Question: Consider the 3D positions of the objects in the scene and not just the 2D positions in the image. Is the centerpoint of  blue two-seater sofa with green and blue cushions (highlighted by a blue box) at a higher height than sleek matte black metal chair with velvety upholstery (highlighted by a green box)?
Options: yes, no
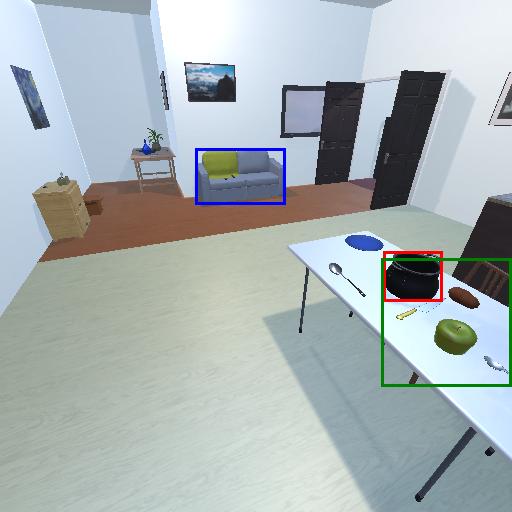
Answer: yes